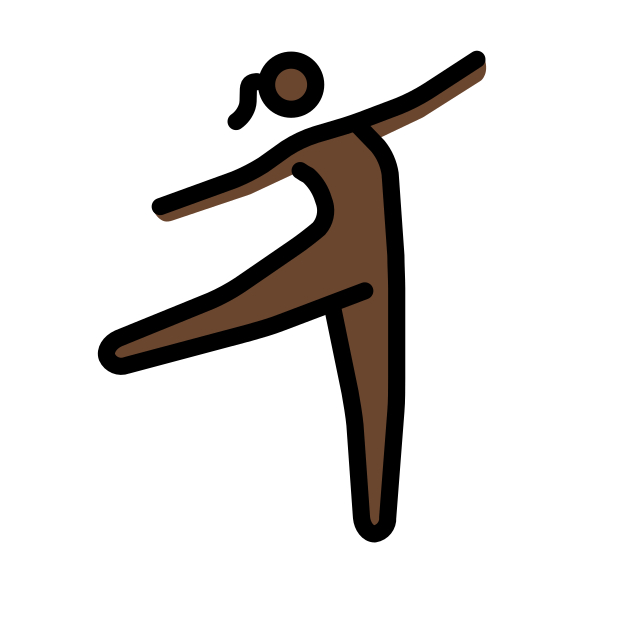
woman dancing: dark skin tone